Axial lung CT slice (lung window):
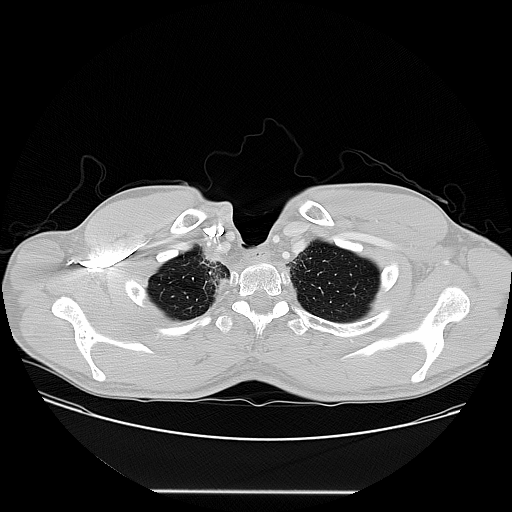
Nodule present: no